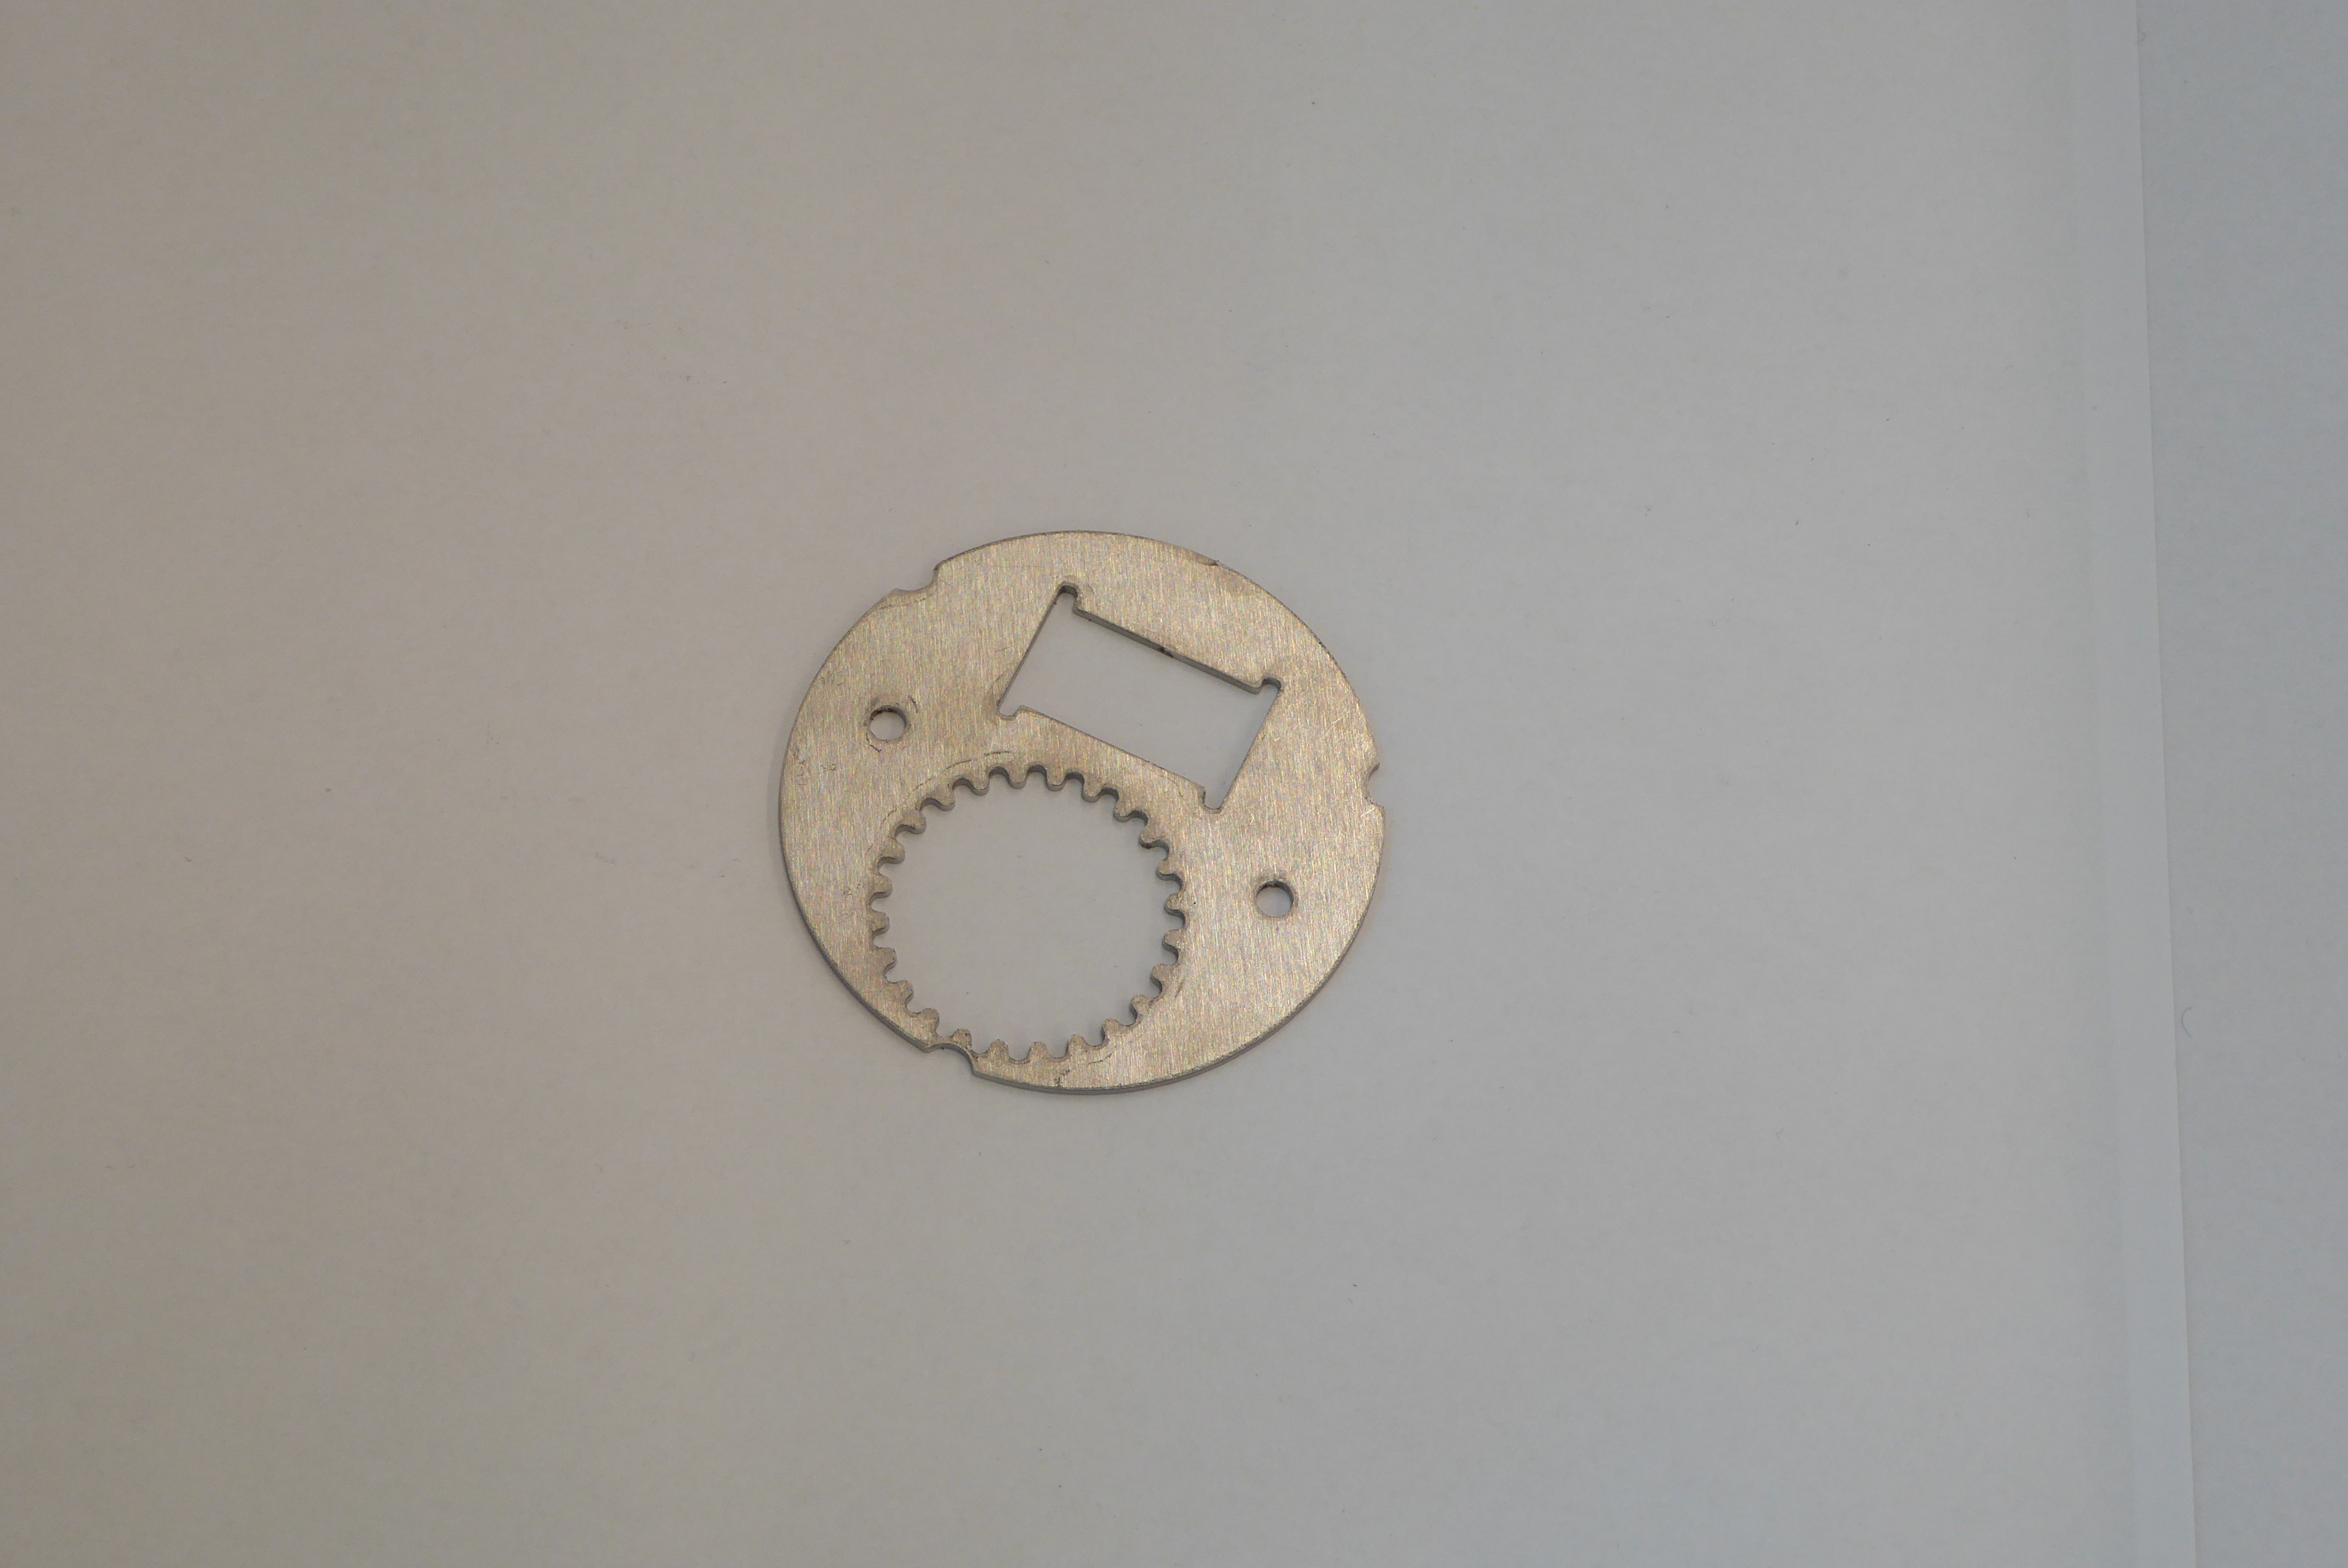
Label: Bottle Opener - Inlay